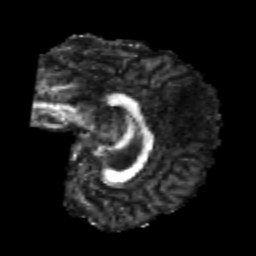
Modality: FA
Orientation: sagittal
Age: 22
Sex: male
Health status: healthy
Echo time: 0.074 s